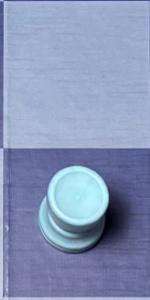
Label: Rook_White